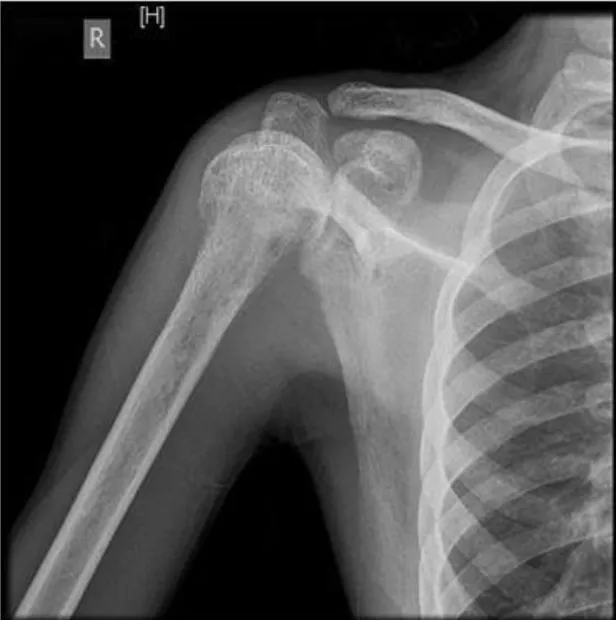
Xray right shoulder AP view showing irregular permeative type of lytic lesions involving proximal metadiaphysis region of the right humerus, cortical breaks, interrupted periosteal reaction and a wide zone of transition. No significant soft tissue component is present.
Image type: radiology (x_ray)